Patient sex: F
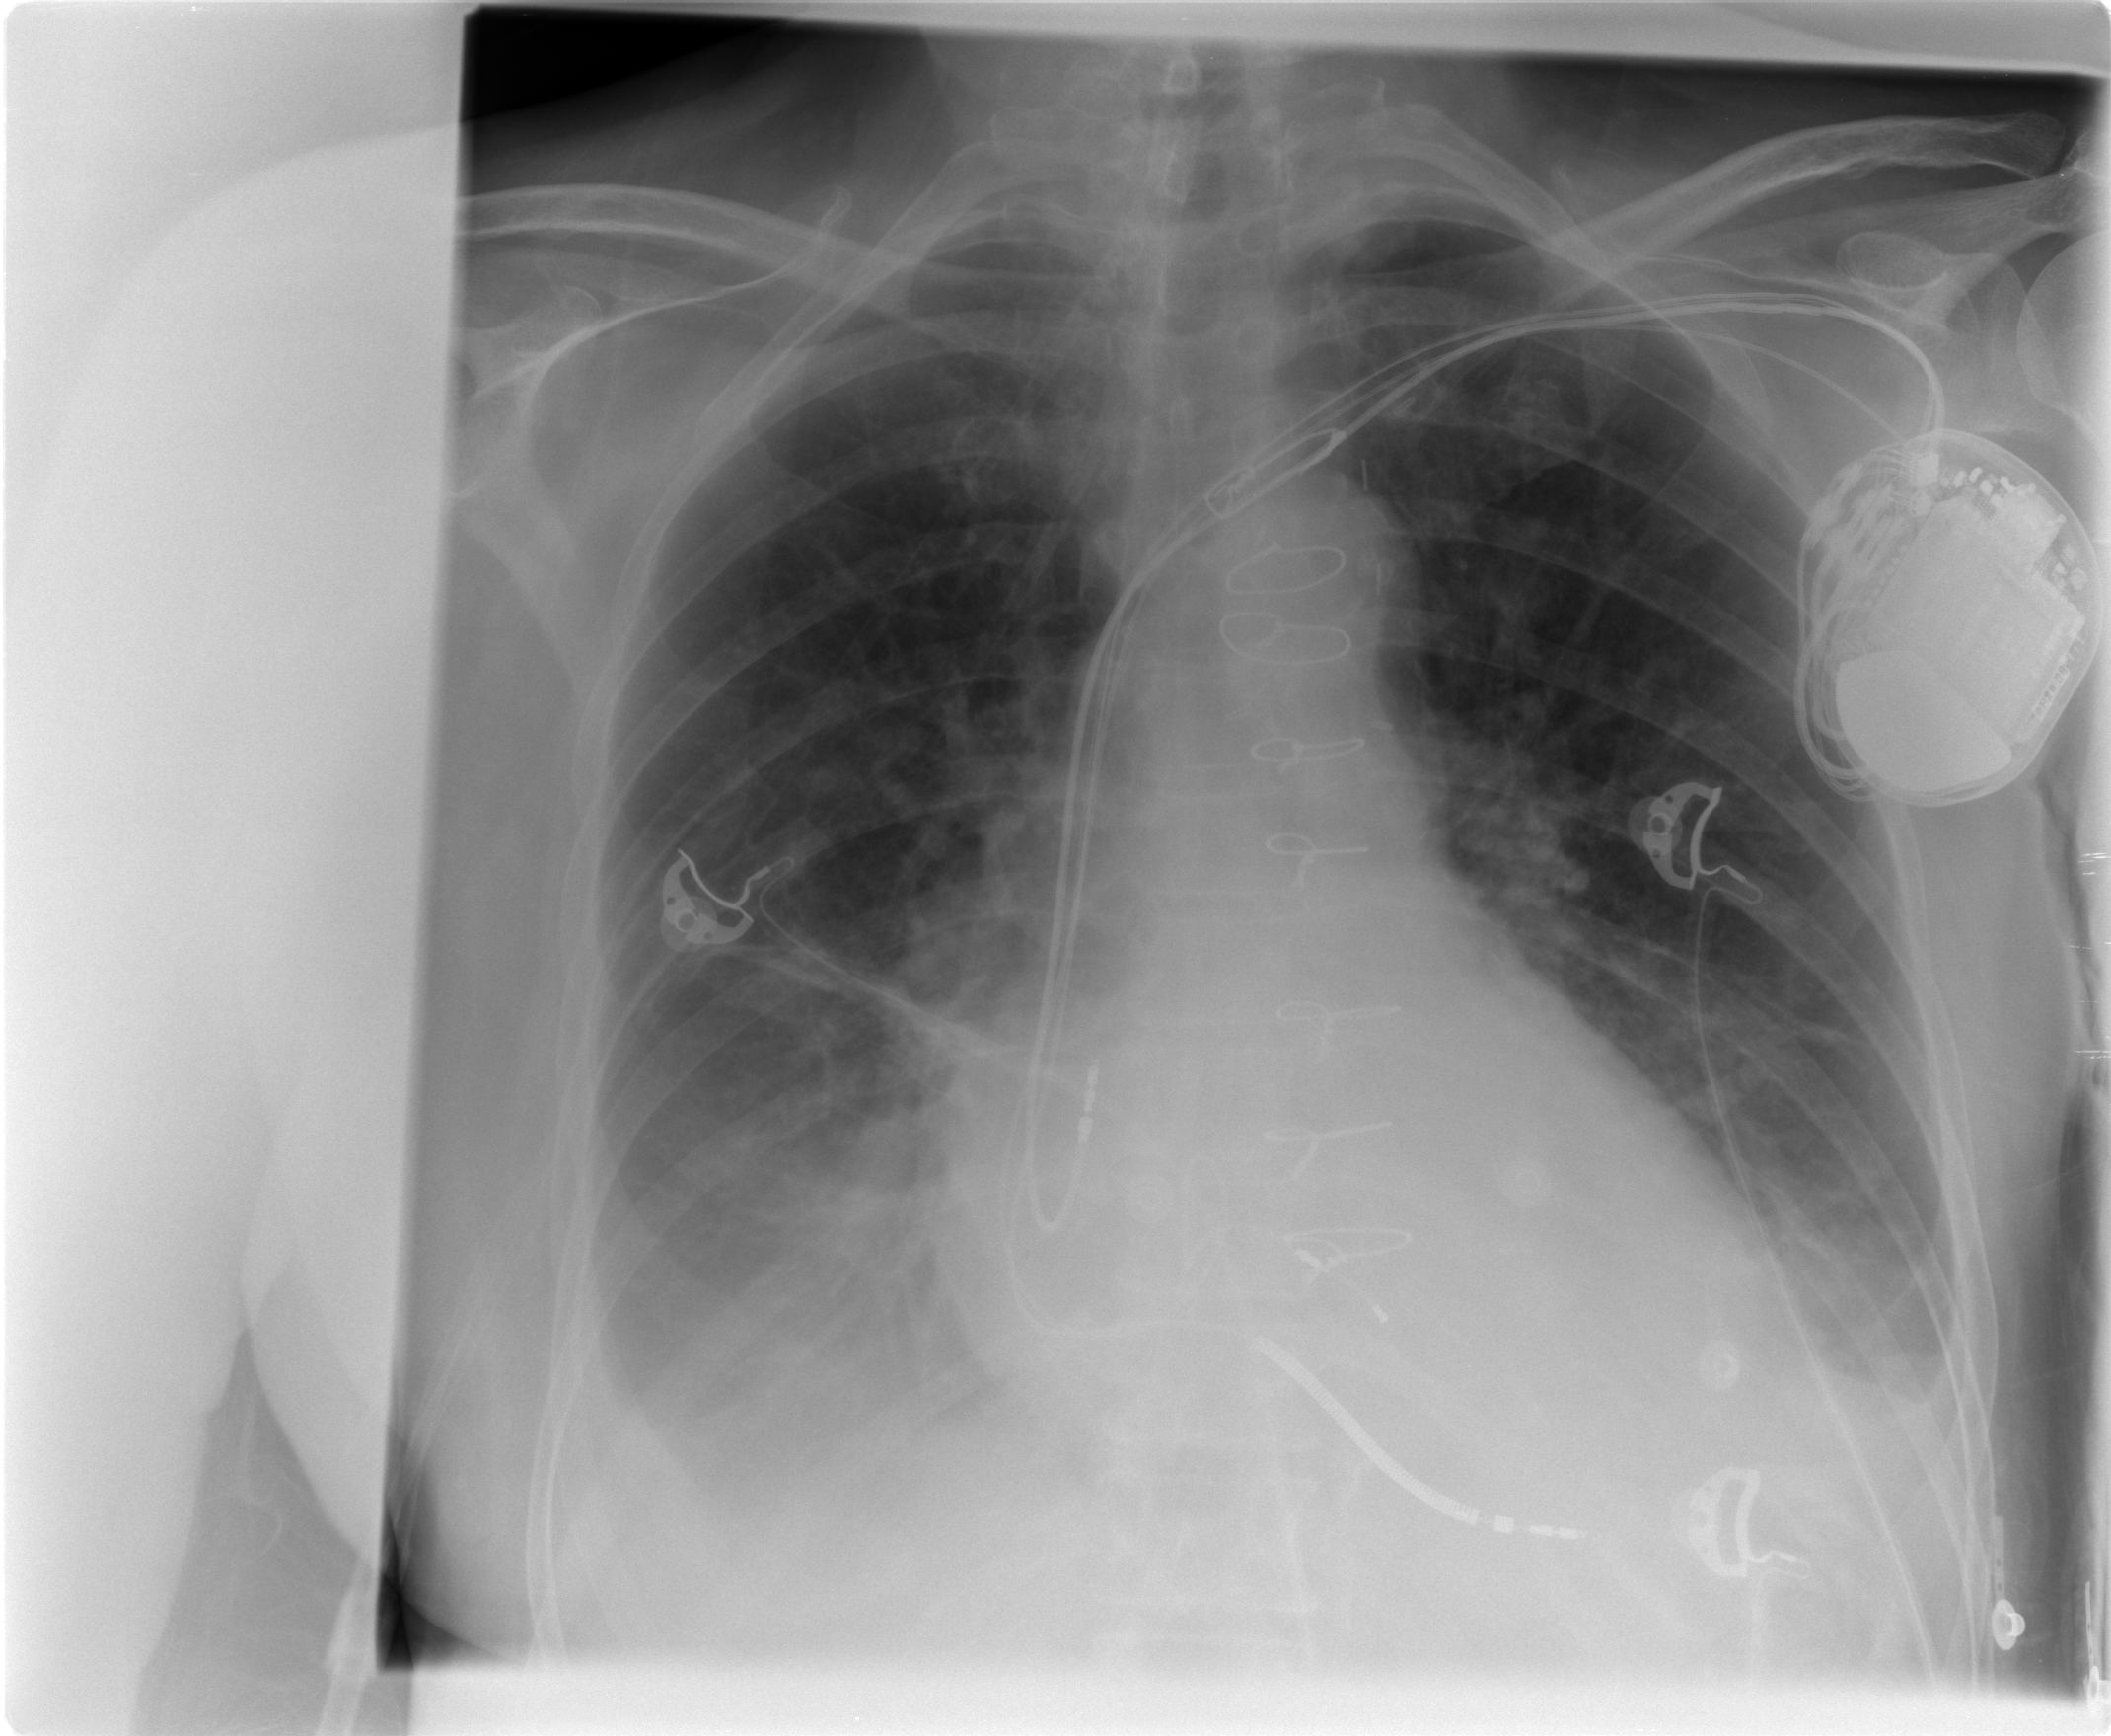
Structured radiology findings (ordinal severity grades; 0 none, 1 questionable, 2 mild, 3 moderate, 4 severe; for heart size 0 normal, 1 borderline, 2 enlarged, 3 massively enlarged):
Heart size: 2
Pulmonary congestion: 2
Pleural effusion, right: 2
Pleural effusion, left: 2
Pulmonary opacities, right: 0
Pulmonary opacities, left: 0
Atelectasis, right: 2
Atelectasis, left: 2